Question: I have encountered a problem on using MagicalRecord when saving objects.
saving the context using:
'''
- (void)saveContext {
[[NSManagedObjectContext defaultContext] saveToPersistentStoreWithCompletion:^(BOOL success, NSError *error) {
if (success) {
NSLog(@"You successfully saved your context.");
} else if (error) {
NSLog(@"Error saving context: %@", error.description);
}
}];
}
'''
this cause cause my app crashes with EXEC_BAD_ACCESS on '[[self MR_defaultContext] mergeChangesFromContextDidSaveNotification:notification];'
I have used another methods:
'''
//get correct order based on indexPath
Order *orderToComplete = [self objectInOrdersAtIndex:indexPath.section];
//set order as completed
[MagicalRecord saveWithBlock:^(NSManagedObjectContext *localContext)
{
Order *localOrder = [orderToComplete inContext:localContext];
[localOrder setIsCompletedValue:YES];
}completion:^(BOOL success, NSError *error)
{
if(success)
NSLog(@"You successfully saved your context.");
else
NSLog(@"Error saving context: %@", error.description);
}];
'''
but still randomly crashes.
my app is not a multithreaded app.
here is a shot:

Does anyone have any idea?
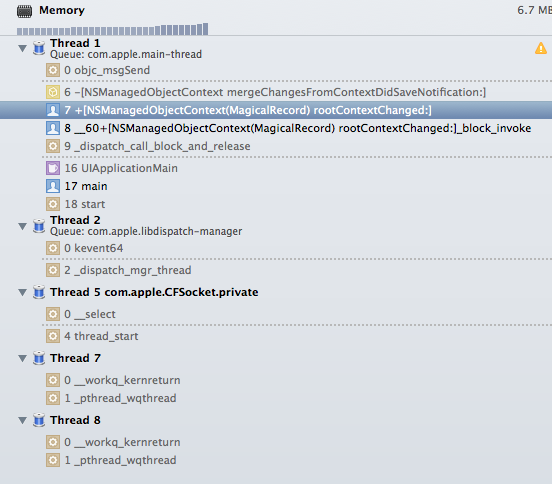
Answer: I could fix my problem. But couldn't find the exact reason.
steps you should follow
1. clear all the code in target method and just create an object and save it? does save? if so:
2. add your code and step by step test it you can find it where in you code, the managedObjectStore will go to inconsistence state. for me it was because of calling delegate method. I put [NSManagedObjectContext saveContext] after delegate method calling. it fixed
Im using version 2.2
I could find where problem happens but I couldn't understand why!
but here am I doing:
a new Item will be pushed to device from network, so if it is the first record the cell should automatically be selected. then I call the detailsView controller delegate setItems to update its item. after that KVO will notify about changes and tries to update the tableView:
imagine there is no record, a new item will be pushed to the device and its subItems will be added to detailsViewController via a delegate method
self.subItems = subItems;

steps :
1- update view
2- save context
the delegate method calls twice in every push.
then KVO notices there is a change in subItems NSKeyValueChangeSetting
after second push if second push contains new subItems KVO for the first time notices there is an insert in item subItemsNSKeyValueChangeInsertion , then as I said delegate method calls twice, KVO notice there is a change NSKeyValueChangeSetting. at this step after reloading table app crashes!
'''
NSNumber *kind = [change objectForKey:NSKeyValueChangeKindKey];
//if we are setting new items to the items array; i.e. when we select a new row
if ([kind integerValue] == NSKeyValueChangeSetting) {
// adding the all the new items at top of the tableView
NSArray *newItems = [change valueForKey:@"new"];
[self.tableView reloadData];
}
//if we are adding one new order to the orders array
else if ([kind integerValue] == NSKeyValueChangeInsertion)
{
// adding the new order at top of the tableView
[self.tableView insertSections:[NSIndexSet indexSetWithIndex:0] withRowAnimation:UITableViewRowAnimationTop];
}
'''
at last I tried the delegate called once to solve this crash. but I couldn't understand why the above error happens!
<URL>